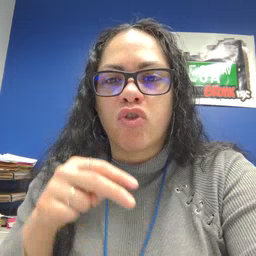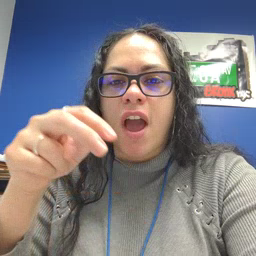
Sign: ride